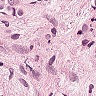
Metastatic tissue present: yes